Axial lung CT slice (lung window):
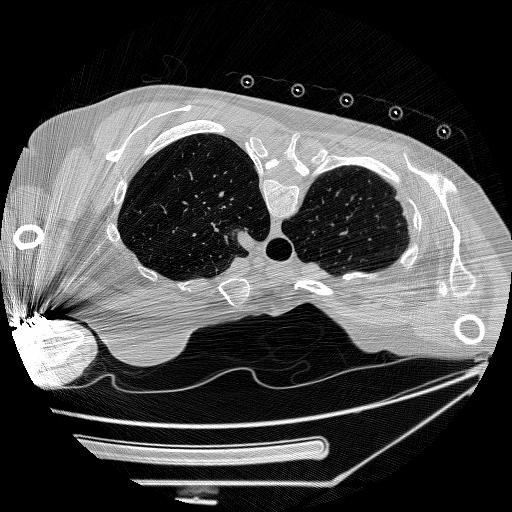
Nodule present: no